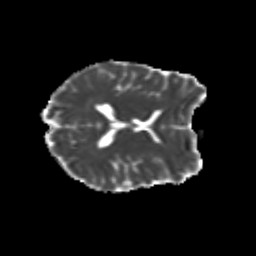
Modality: MD
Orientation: axial
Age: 21
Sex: female
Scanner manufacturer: siemens
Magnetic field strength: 3 T
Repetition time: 3.5 s
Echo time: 0.104 s